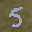
Label: 5